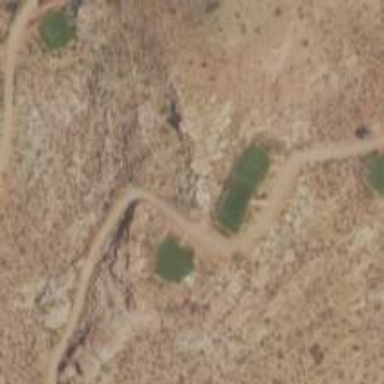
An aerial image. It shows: Service road used as golf cart path.